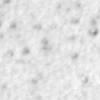
Label: no_change